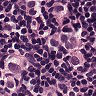
Metastatic tissue present: yes